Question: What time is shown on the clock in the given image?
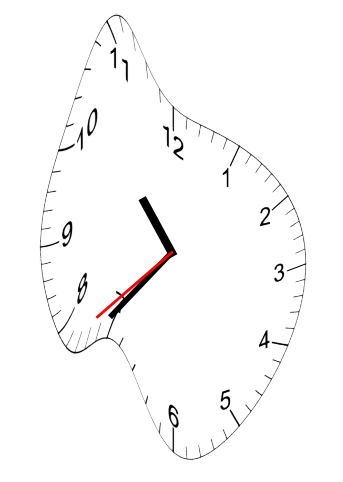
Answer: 10:36:38